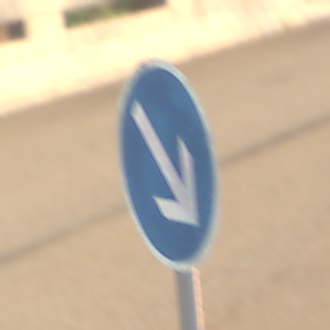
Verkehrszeichen: VorgeschriebeneVorbeifahrtRechts
Umgebung: Outdoor, RoadRail
Tageszeit: MorningAfternoon
Wetter: PartlyCloudy
Licht: Natural
Jahreszeit: NotSpecified
Kontrast: HighContrast